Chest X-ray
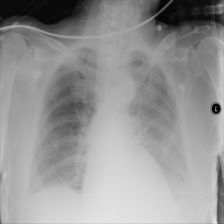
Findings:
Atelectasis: negative
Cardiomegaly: negative
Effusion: positive
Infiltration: negative
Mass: negative
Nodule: negative
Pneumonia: negative
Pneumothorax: negative
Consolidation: negative
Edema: negative
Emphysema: negative
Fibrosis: negative
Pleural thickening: negative
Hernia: negative